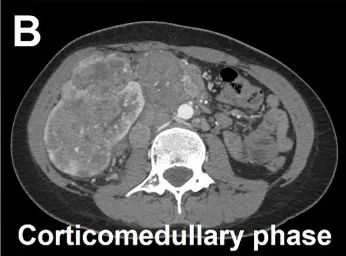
Computed tomography (CT) images of Xp11.2 RCC. (B-D) The CT attenuation values of corticomedullary phase, nephrographic phase, and delayed phases were 83 HU, 82 HU, and 75 HU, respectively. The solid component of the mass displayed heterogeneous marked enhancement, with areas of hypodense necrosis observed within. Several fused lymph nodes were identified in the medial right kidney and retroperitoneum, showing the same density and enhancement pattern as the right intrarenal lesion.
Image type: radiology (ct)